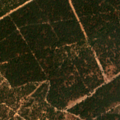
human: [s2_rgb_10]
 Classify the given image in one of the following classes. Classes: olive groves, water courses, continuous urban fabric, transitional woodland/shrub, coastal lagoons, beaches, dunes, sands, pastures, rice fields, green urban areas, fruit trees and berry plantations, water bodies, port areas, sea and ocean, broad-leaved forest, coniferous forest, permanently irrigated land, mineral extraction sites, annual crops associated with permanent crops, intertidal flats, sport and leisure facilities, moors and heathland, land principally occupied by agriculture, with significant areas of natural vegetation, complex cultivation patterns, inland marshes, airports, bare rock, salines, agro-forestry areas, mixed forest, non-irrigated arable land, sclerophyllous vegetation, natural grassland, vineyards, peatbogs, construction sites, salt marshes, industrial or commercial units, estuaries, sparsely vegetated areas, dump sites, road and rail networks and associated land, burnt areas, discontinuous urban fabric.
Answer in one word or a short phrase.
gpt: broad-leaved forest, coniferous forest, transitional woodland/shrub